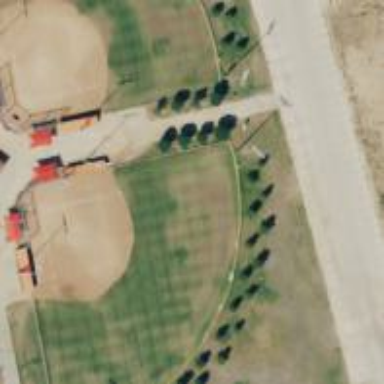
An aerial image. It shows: Softball pitch for leisure land activities.